Question:
i tried the following
'''
document.getElementById("printnickname").innerHTML = myObject.data.503913138.nickname;
document.getElementById("printnickname").innerHTML = myObject.data[0].nickname;
document.getElementById("printnickname").innerHTML = myObject.data[1].nickname;
document.getElementById("printnickname").innerHTML = myObject.data."503913138".nickname;
'''
none of which work.
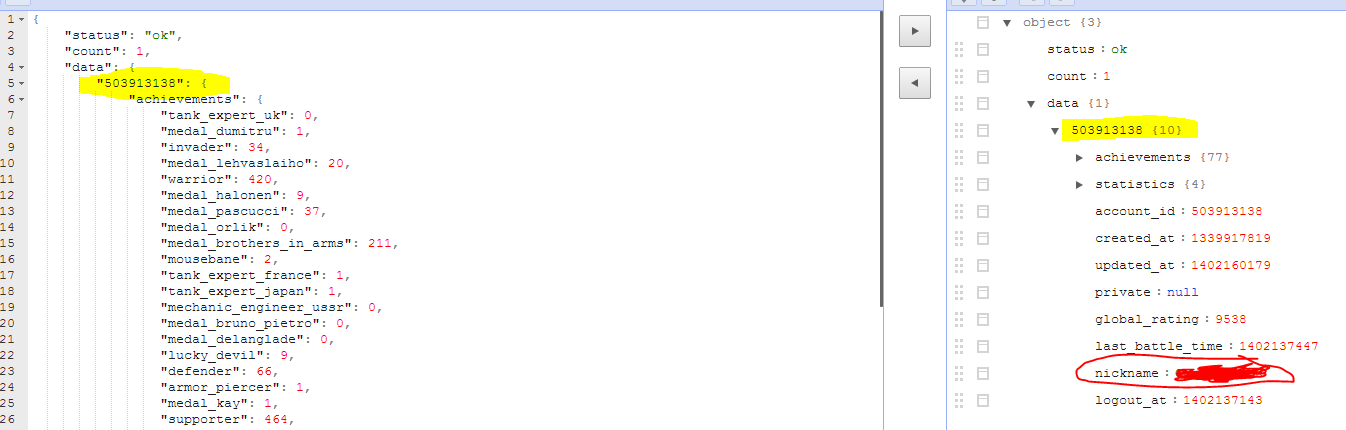
Answer: I don't know exactly the data structure, but maybe you could try
'''
myObject.data["503913138"].nickname;
'''
if data is an array and that number is a key of that array.